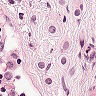
Metastatic tissue present: yes